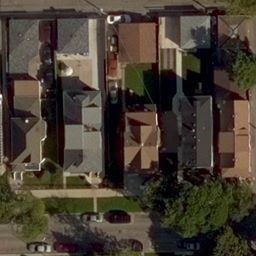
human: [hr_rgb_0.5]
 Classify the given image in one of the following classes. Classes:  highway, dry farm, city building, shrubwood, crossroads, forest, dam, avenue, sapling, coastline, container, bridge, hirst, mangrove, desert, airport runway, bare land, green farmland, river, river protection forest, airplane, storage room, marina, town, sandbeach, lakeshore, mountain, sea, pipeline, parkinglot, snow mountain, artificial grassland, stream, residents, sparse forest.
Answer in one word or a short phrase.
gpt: residents